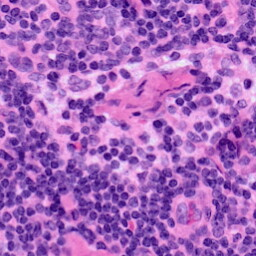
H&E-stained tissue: LymphNode